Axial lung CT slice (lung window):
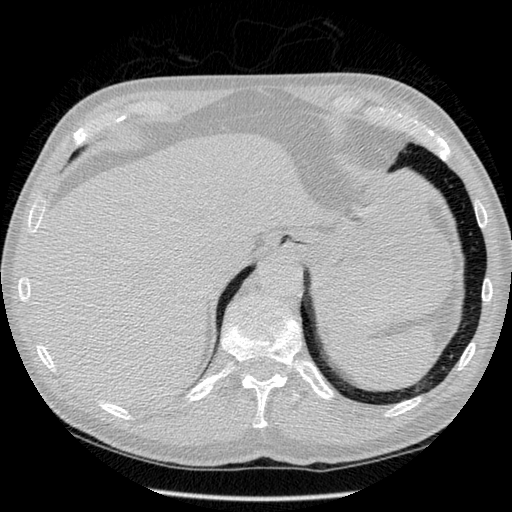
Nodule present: no